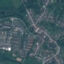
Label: Residential